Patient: sex M, age 76
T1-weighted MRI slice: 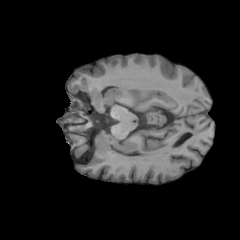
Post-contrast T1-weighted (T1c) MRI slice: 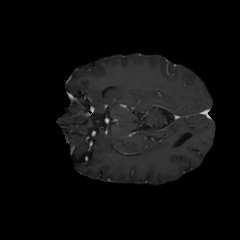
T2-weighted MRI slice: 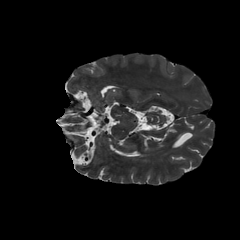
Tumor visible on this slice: no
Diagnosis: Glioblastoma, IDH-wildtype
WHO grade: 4